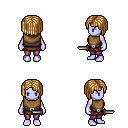
a pixel art fantasy rpg character, female body template, dark elf, purple skin, leather chest armor, magenta pants, blonde pageboy hairstyle, dagger, four views (front, back, left, right), 2x2 character sprite sheet, small pixel art, hard edges, no anti-aliasing